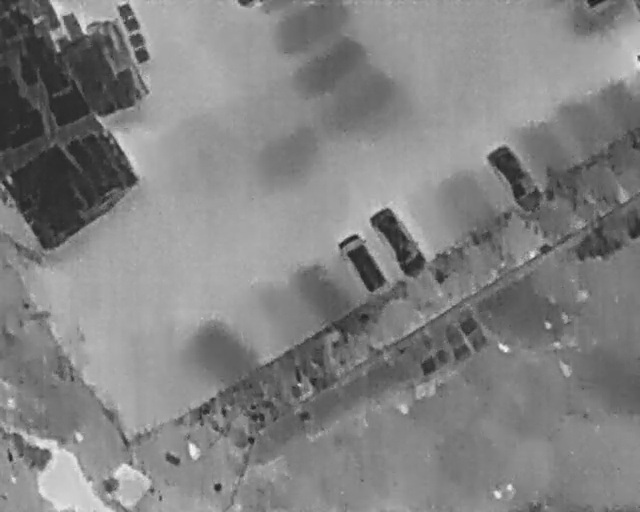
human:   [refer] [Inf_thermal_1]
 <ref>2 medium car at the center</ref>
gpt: <box>[[51, 48, 61, 54, 150], [56, 44, 67, 50, 146]]</box>

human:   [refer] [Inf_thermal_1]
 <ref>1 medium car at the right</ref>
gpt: <box>[[75, 31, 86, 37, 146]]</box>